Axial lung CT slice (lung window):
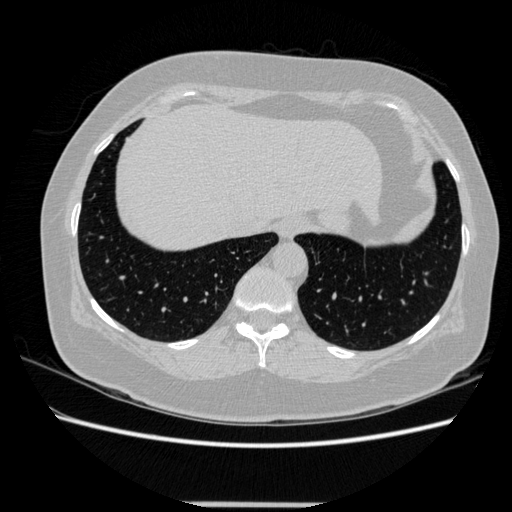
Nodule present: no